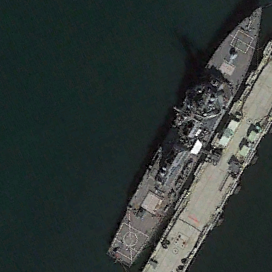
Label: destroyer